Field crop: maize
Growth stage: 1
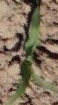
Species: maize